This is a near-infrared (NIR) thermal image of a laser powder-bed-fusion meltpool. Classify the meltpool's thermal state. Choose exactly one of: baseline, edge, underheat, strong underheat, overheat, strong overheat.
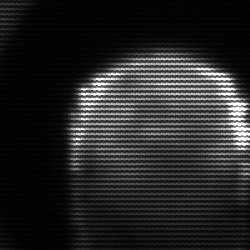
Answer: edge